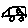
Label: car